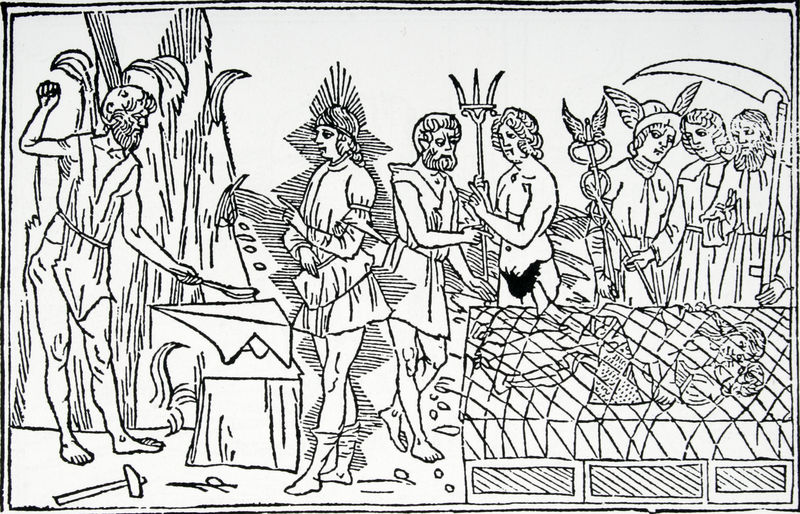
Titel: Metamorphosen des Ovid. Mars und Venus
Künstler: (Anonym) Venezianisch
Standort: München:
Institution: Bayerische Staatsbibliothek
Schlagwörter: adler, akt, berg, dunkel, flügel, gott, gruppe, himmel, mann, meer, nackt, schatten, weiß, frauen, menschen, frau, frisur, frisuren, grau, haar, hell, holz, hut, hüte, männer, schwarz, szene, zeichnung, gürtel, bart, bärte, gelage, mütze, profile, messer, rahmen, sockel, stein, steine, tot, haare, mantel, stehend, paar, personen, locken, ohren, stock, holzschnitt, liebe, umarmung, liegen, schlafen, schuhe, stab, grafik, graphik, linien, figuren, essen, löffel, bett, bettdecke, liegend, scham, bauer, barfuss, vulkan, sex, druck, druckgraphik, schnitt, schwarzweiss, sichel, druckgrafik, hochdruck, schraffuren, holzstich, stich, gefangen, säbel, faust, strich, stöcke, holzdruck, mäntel, helm, stiefel, mythologie, buchdruck, zacken, liebespaar, ehepaar, eheleute, helme, jüngling, heiligenschein, handwerk, werkstatt, stäbe, hammer, götter, teufel, zeus, gefangene, götterwelt, olymp, mythos, mittelalter, speer, hermes, hera, käfig, merkur, kupferstich, flügelhelm, geflügelt, mars, petrus, mythen, netz, satan, stecken, sense, hades, wei´, schmied, schmiede, strahlenkranz, spiess, rechen, amboss, zeugen, ovid, aphrodite, ehebruch, neptun, ares, hephaistos, dreizack, netzt, schmid, metamorphosen, erwischt, eingebohrene, flügelhut, harke, ehebett, forke, wekzeug, ambos, geflügelter hut, mytos, scmiede, lzschnitt, rkur, uranus, rock